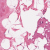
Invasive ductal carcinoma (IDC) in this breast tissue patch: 0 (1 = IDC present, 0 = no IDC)